Question: Trying to do a sum of each column in a DataTable that i have set up. The First 2 columns in the datatable contain text and the rest of the columns contain numeric values that i would like to sum.
I get a error saying there is no row at position 17.
when i scroll down the DataTable viewer you can see there is no row at 17 and cant see why the foreach is hitting this row.

I have the following code
'''
for (int i = 2; i < DT.Columns.Count; i++)
{
foreach (DataRow DR in DT.Rows)
{
ColumnTotal = ColumnTotal + int.Parse(DR[i].ToString());
}
DT.Rows[DT.Rows.Count + 1][i] = ColumnTotal;
ColumnTotal = 0;
}
'''
Can anyone advise me on what i am doing wrong and how i can improve on it.
Thanks
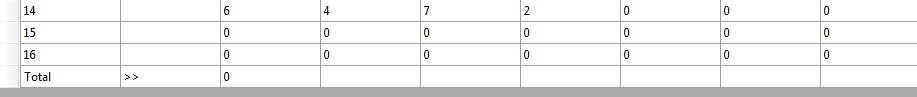
Answer: You are trying to assign in '17-th' row but it does not exist. So first create it and then populate it like below:
'''
var row = DT.NewRow();
for (int i = 2; i < DT.Columns.Count; i++)
{
ColumnTotal = 0;
foreach (DataRow DR in DT.Rows)
{
ColumnTotal = ColumnTotal + int.Parse(DR[i].ToString());
}
row[i] = ColumnTotal;
}
DT.Rows.Add(row);
'''